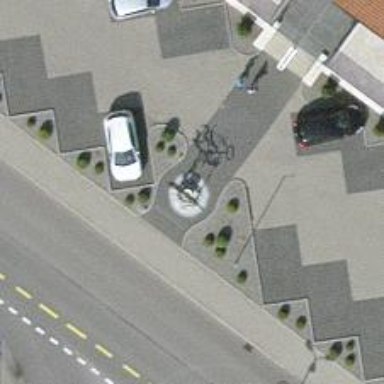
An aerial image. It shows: Fountain.